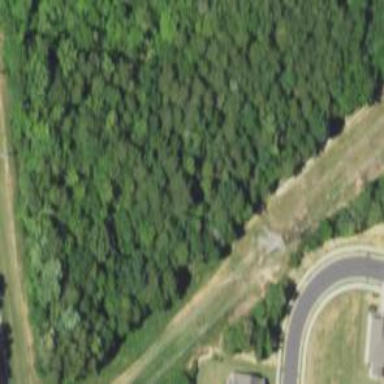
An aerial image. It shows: Mixed woodland area with variety of leaf types and cycles.